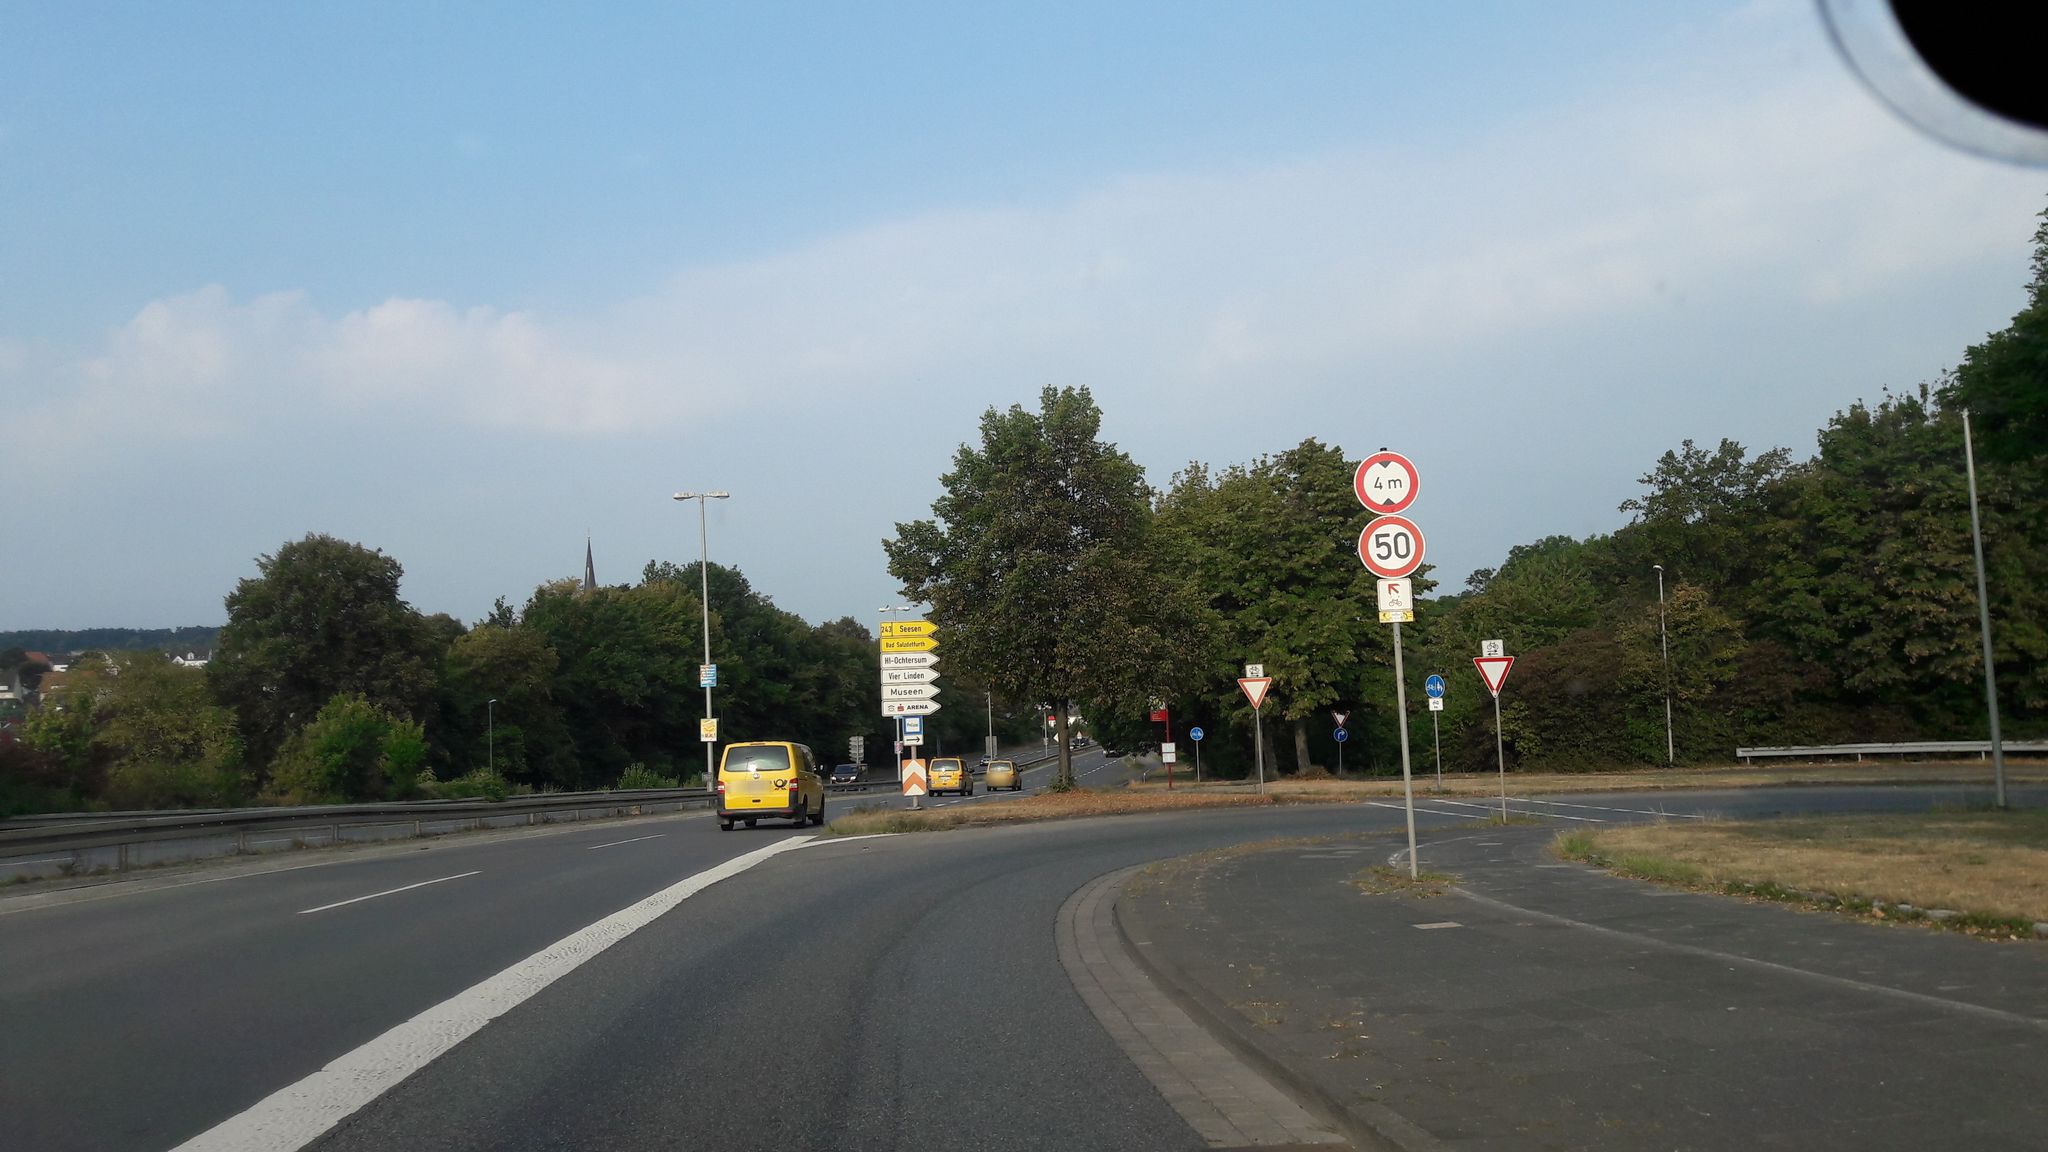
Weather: clear
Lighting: day
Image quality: good
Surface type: driving surface
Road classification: trunk, primary
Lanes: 2, 3
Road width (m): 2, 1.5
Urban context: urban centre
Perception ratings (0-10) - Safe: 0.94, Lively: 6.13, Beautiful: 9.23, Boring: 3.84, Depressing: 8.15, Wealthy: 1.74